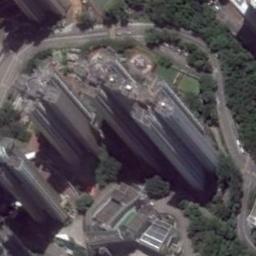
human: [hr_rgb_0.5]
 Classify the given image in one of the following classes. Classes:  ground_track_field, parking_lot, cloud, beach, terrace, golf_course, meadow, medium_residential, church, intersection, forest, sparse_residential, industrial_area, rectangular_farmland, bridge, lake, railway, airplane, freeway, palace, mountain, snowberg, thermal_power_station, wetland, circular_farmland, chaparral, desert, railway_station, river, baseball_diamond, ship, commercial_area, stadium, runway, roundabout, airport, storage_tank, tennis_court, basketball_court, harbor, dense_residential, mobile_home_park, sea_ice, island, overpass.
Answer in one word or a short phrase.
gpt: commercial_area